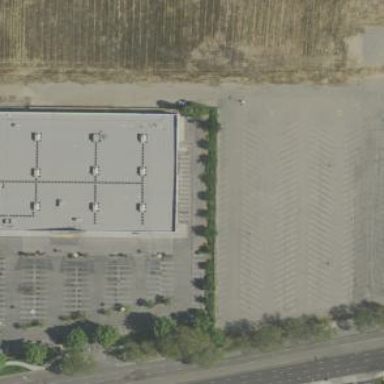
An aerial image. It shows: Retail building.